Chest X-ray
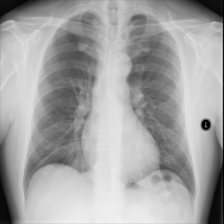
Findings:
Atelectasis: negative
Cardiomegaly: negative
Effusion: negative
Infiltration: negative
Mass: negative
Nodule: negative
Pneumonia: negative
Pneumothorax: negative
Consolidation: negative
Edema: negative
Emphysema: negative
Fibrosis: negative
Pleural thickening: negative
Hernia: negative